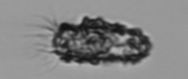
Label: Tintinnopsis